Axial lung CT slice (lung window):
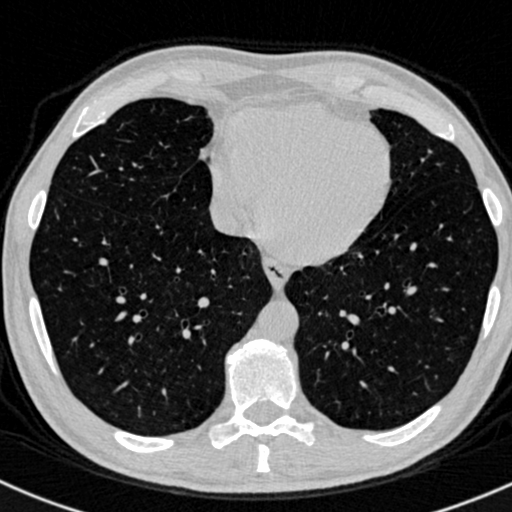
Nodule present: no